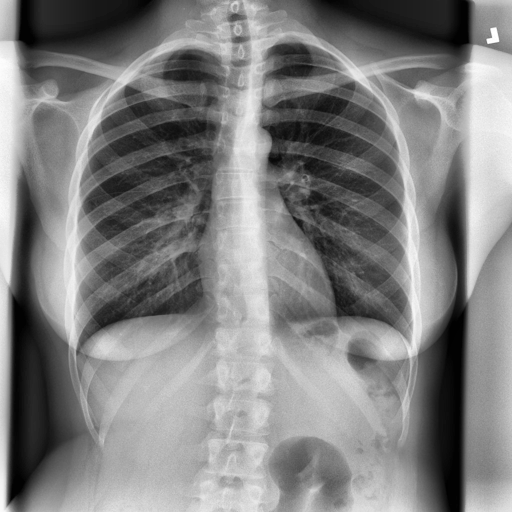
Finding: NORMAL